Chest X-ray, PA view. Patient: 9 years old, sex M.
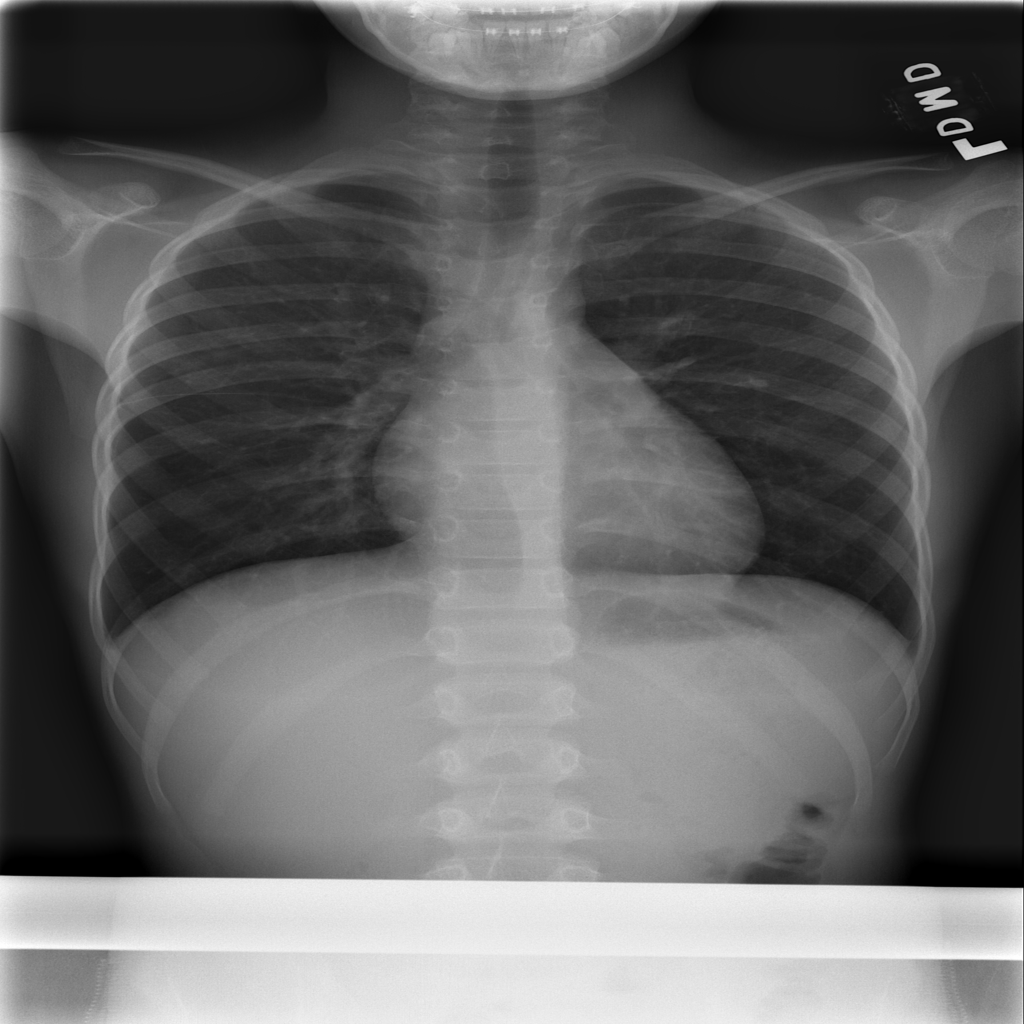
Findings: Infiltration